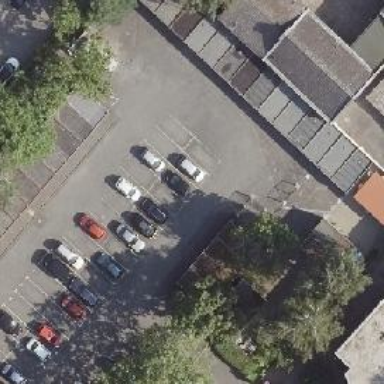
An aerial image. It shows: Asphalt parking aisle off service road.